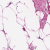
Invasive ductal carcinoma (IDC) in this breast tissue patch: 0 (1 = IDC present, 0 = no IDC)